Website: apple
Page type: payment
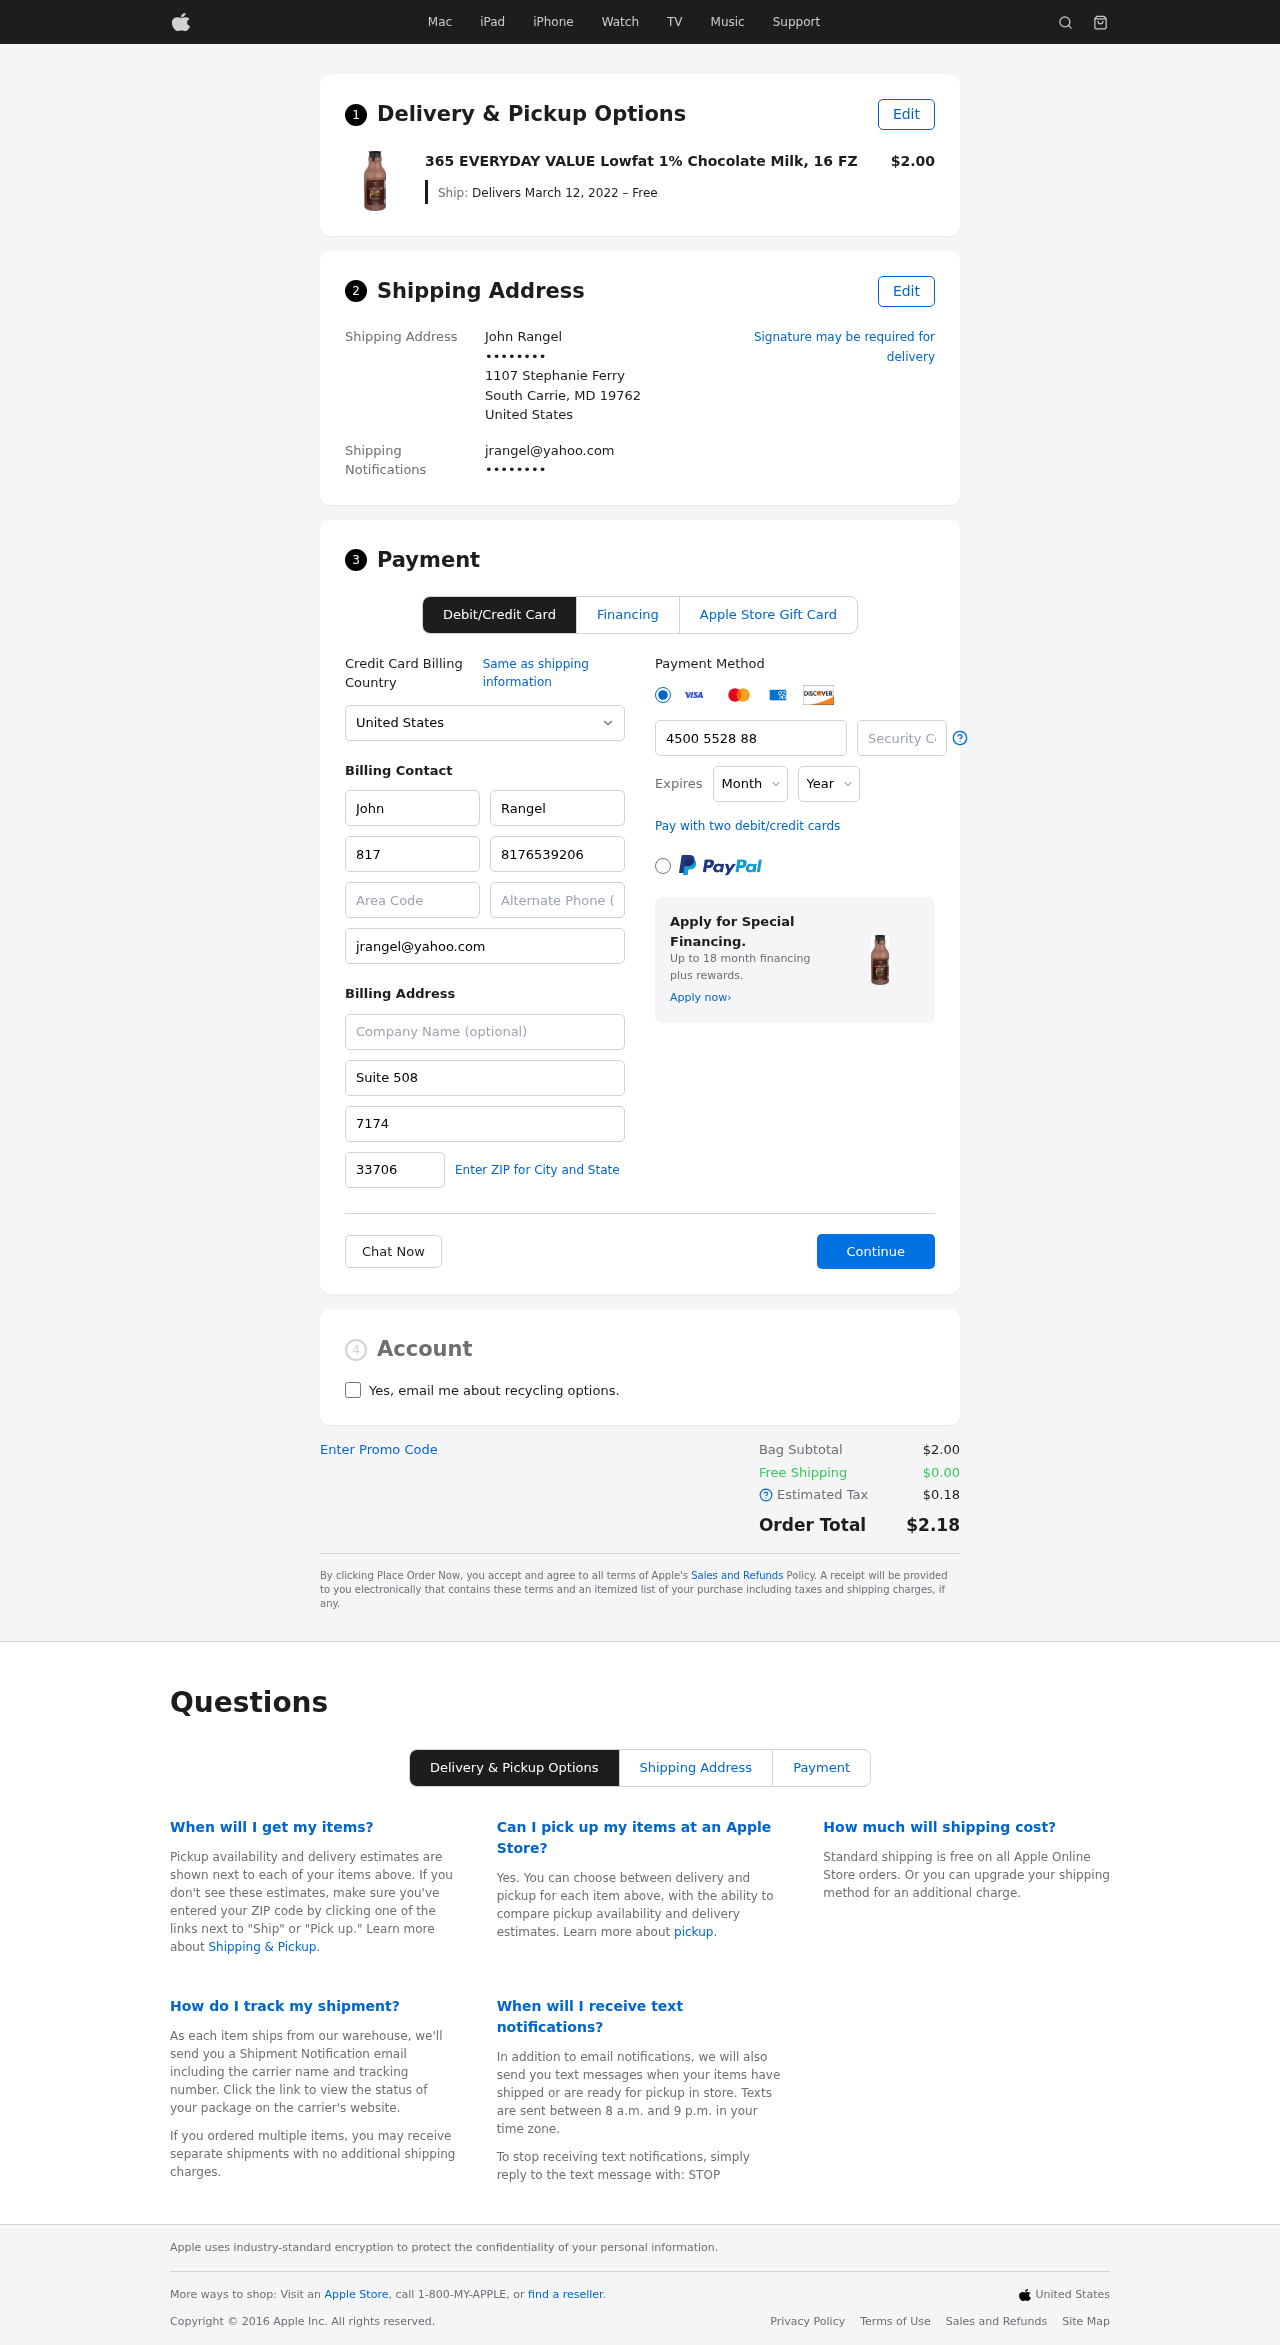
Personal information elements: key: PII_CARD_CVV
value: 579
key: PII_CARD_EXPIRY_MONTH
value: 06
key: PII_CARD_EXPIRY_YEAR
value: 28
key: PII_CARD_NUMBER
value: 4500 5528 8823 1559
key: PII_CITY_STATE_ZIP
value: South Carrie, MD 19762
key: PII_COUNTRY
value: United States
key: PII_EMAIL
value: jrangel@yahoo.com
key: PII_EMAIL2
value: jrangel@yahoo.com
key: PII_FIRSTNAME
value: John
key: PII_FULLNAME
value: John Rangel
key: PII_LASTNAME
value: Rangel
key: PII_PHONE3
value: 8176539206
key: PII_PHONE_AREA
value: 817
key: PII_POSTCODE2
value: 33706
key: PII_SECURITY_CODE
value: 7174
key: PII_STREET
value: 1107 Stephanie Ferry
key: PII_STREET2
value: Suite 508
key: PII_PHONE
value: ••••••••
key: PII_PHONE2
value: ••••••••
Product elements: key: PRODUCT1_NAME
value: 365 EVERYDAY VALUE Lowfat 1% Chocolate Milk, 16 FZ
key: PRODUCT1_PRICE
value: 2
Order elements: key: ORDER_DELIVERY_DATE
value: Delivers March 12, 2022 – Free
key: ORDER_SUBTOTAL
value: $2.00
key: ORDER_SHIPPING_COST
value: $0.00
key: ORDER_TAX
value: $0.18
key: ORDER_TOTAL
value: $2.18